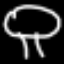
Label: mushroom